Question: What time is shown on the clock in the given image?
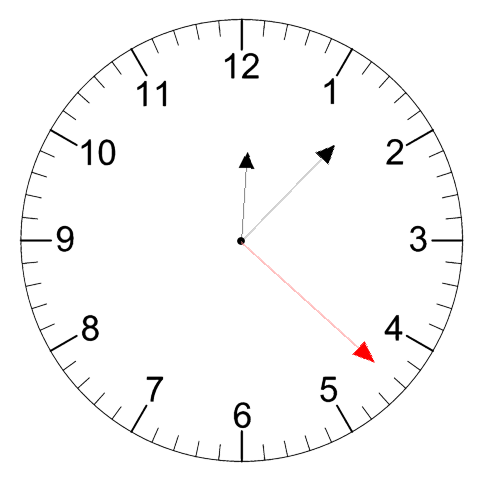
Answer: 12:07:22